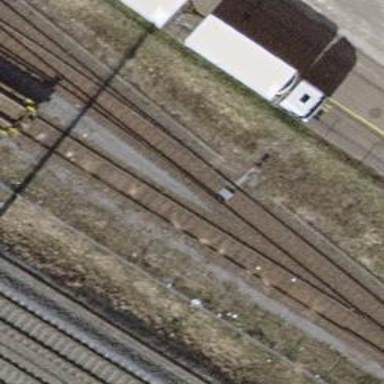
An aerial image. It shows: Railway switch.